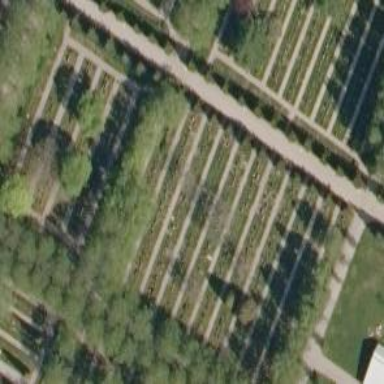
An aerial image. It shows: Sector within cemetery.